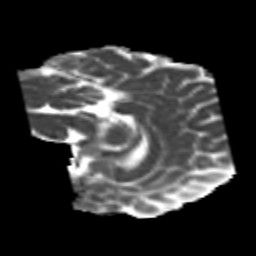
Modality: MD
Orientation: sagittal
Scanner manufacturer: siemens
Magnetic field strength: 3 T
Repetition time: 6.8 s
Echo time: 0.093 s